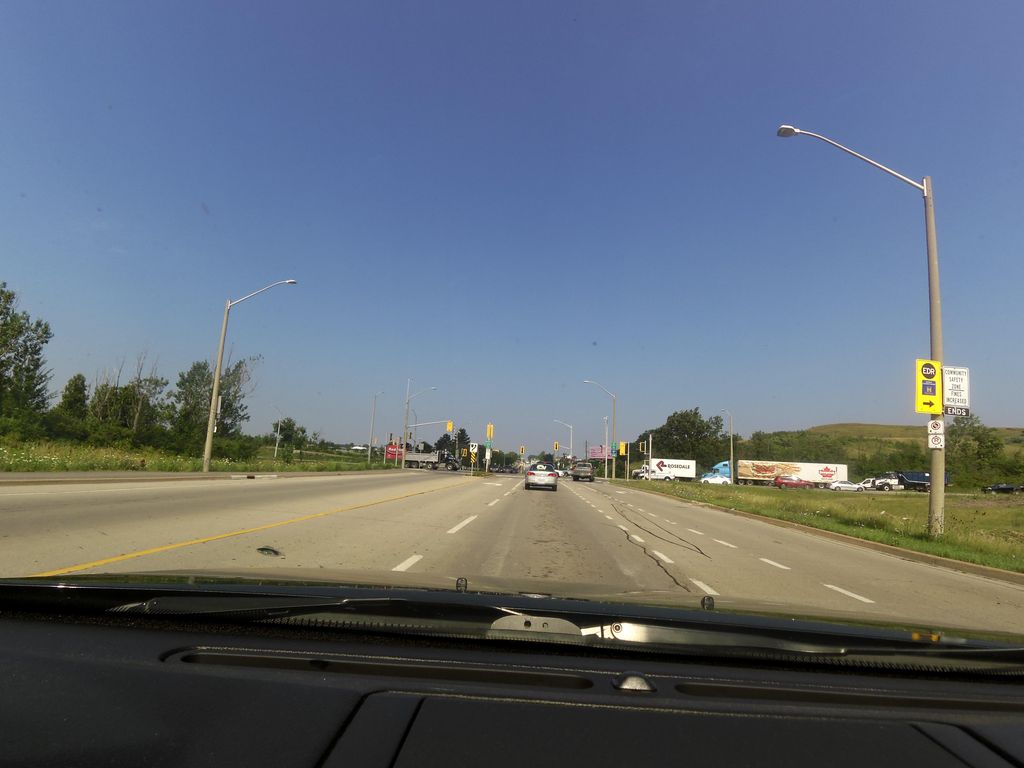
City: hamilton